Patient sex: M
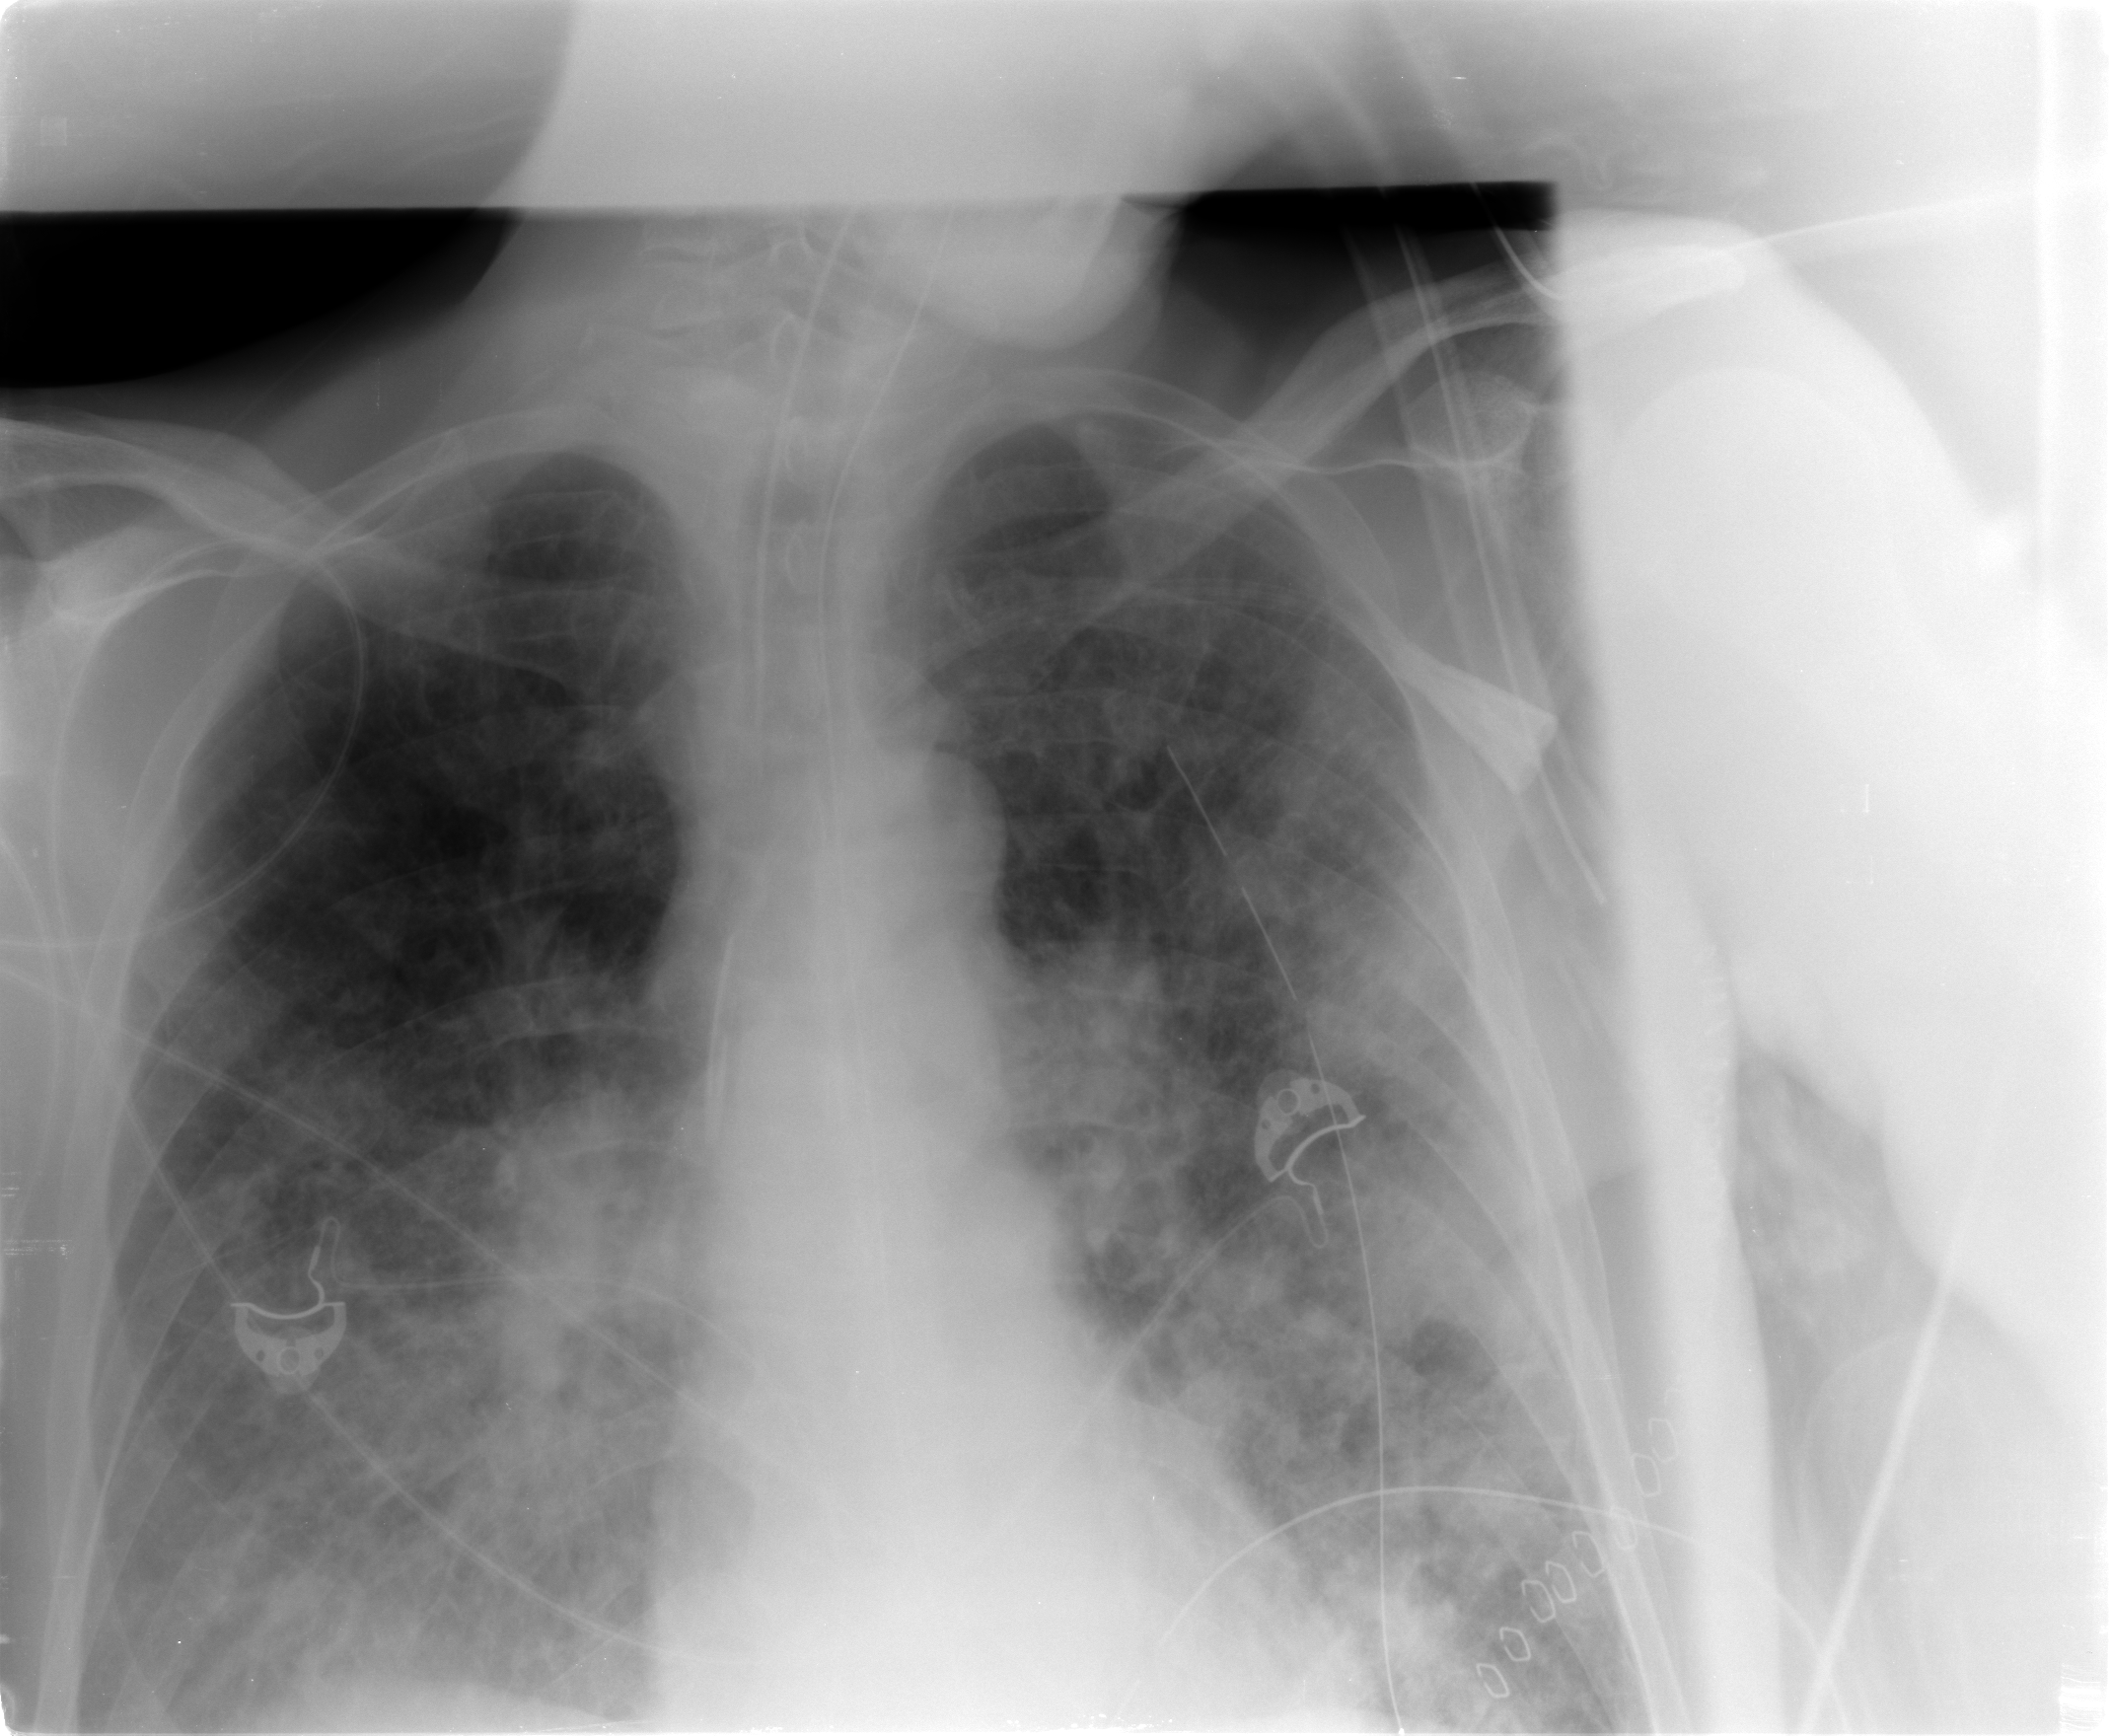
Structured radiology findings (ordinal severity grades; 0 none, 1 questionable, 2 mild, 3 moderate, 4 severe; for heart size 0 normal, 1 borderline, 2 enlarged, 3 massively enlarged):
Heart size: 0
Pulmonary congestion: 3
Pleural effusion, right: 0
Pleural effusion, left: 0
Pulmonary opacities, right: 2
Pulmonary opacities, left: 3
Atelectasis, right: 2
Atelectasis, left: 3